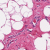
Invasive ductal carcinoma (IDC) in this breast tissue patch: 0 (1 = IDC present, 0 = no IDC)